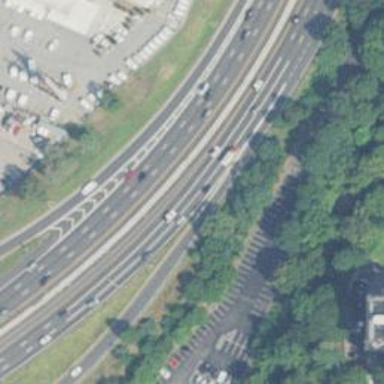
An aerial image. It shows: Asphalt motorway.